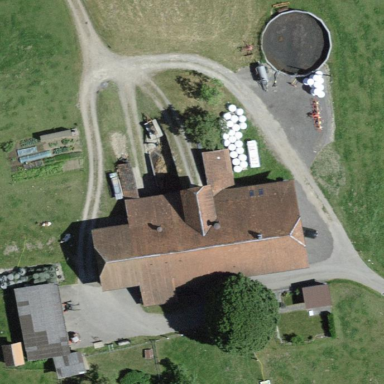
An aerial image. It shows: Farmyard area.